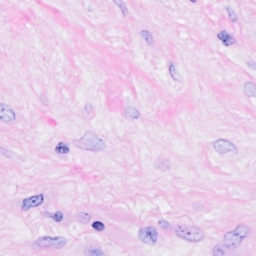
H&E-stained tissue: Breast